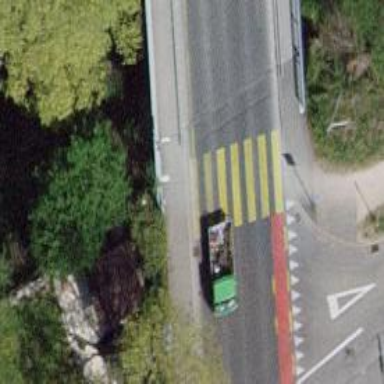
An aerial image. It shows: Uncontrolled zebra crossing on the road.